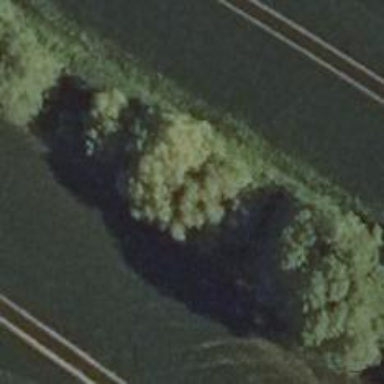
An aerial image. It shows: Row of trees in natural setting.